Current action and preconditions to check: path_clear

Your task: For each precondition in the list above, predict whether it will hold at this action.

Consider the current scene as observed from the mobile robot's camera, and analyze the predicted future states of all dynamic agents (e.g., people, animals, vehicles, or any moving entities) within the NEXT SECOND.

IMPORTANT: Only answer "very likely" if you are absolutely certain—based on strong, clear evidence—that a dynamic agent will violate the precondition in the predicted future state. Do NOT answer "very likely" for unlikely, ambiguous, or low-probability risks.

Ask yourself for each precondition: Is there a high probability, with clear and convincing evidence, that the predicted future states of any dynamic agent will interfere with the predicted future state of the currently executing action within the NEXT SECOND, causing that precondition to fail?

Assess the risk level based on these predictions. Use "likely" or "very likely" if motions create a clear risk of interference.

Use "neutral" or "improbable" if agents are nearby but their predicted paths are clearly diverging or non-conflicting.

Failure Risk Categories: "very improbable", "improbable", "neutral", "likely", "very likely"

Answer Format: Output ONLY the probability_of_failure value from these categories: "very improbable", "improbable", "neutral", "likely", "very likely"

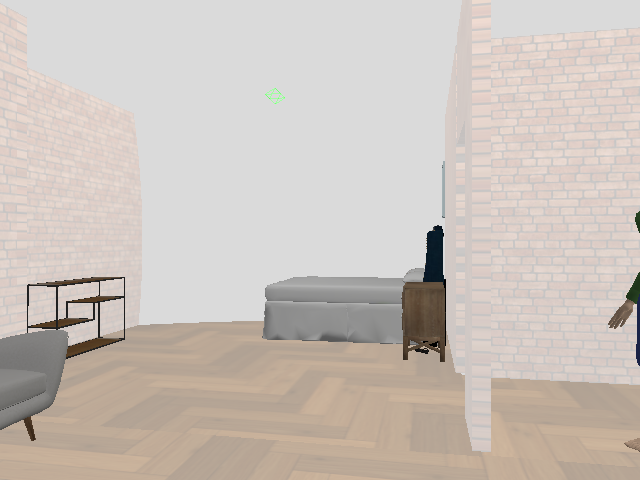

Answer: neutral